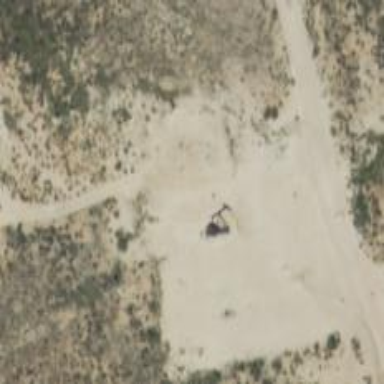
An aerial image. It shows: Petroleum well that is man-made.